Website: crate-barrel
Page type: gifting
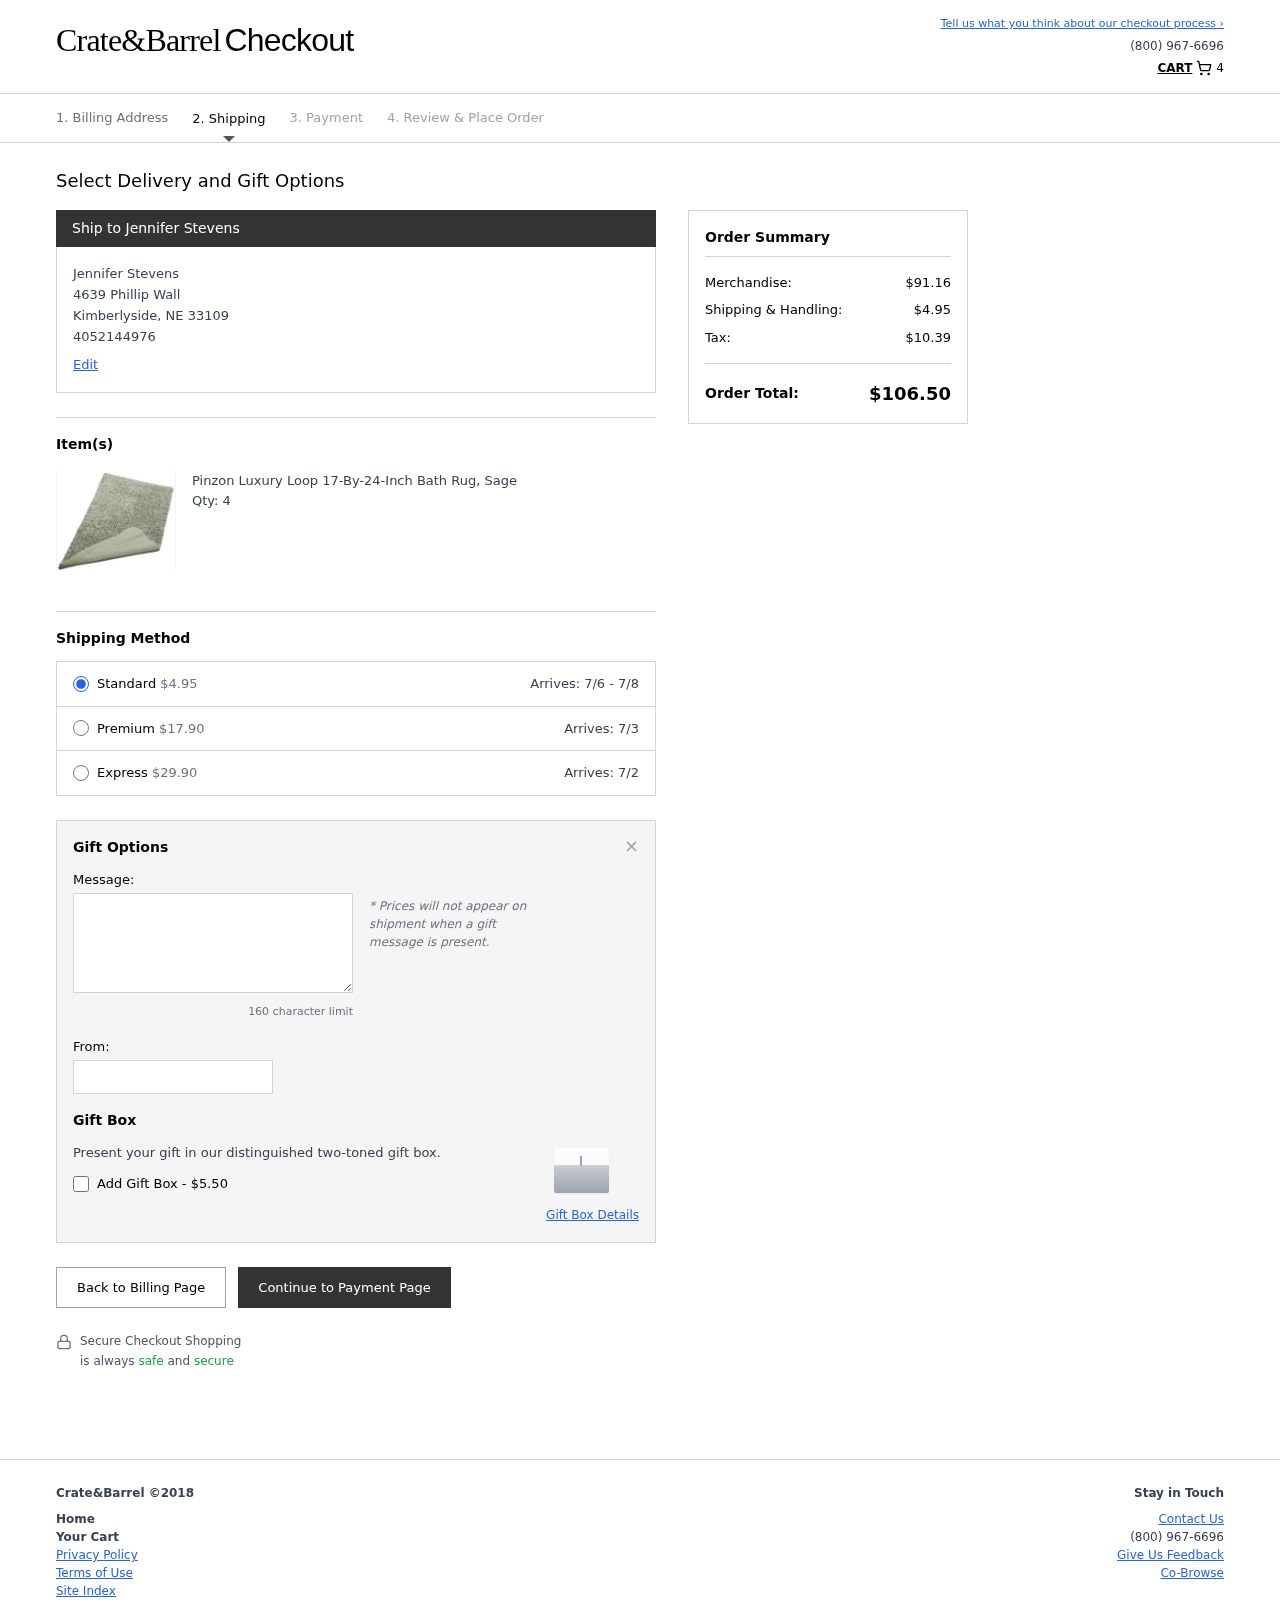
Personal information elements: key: PII_CITY
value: Kimberlyside
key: PII_FULLNAME
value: Jennifer Stevens
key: PII_GIFT_FIRSTNAME
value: Anthony
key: PII_GIFT_MESSAGE
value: Hey Anthony, I thought you'd appreciate this cozy bath rug to add a touch of comfort to your space. Just a little something to brighten your home and remind you to relax a bit more. Enjoy it!
Jennifer
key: PII_PHONE
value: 4052144976
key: PII_POSTCODE
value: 33109
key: PII_STATE_ABBR
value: NE
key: PII_STREET
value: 4639 Phillip Wall
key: PII_FULLNAME2
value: Jennifer Stevens
Product elements: key: PRODUCT1_NAME
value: Pinzon Luxury Loop 17-By-24-Inch Bath Rug, Sage
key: PRODUCT1_QUANTITY
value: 4
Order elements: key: ORDER_NUM_ITEMS
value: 4
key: ORDER_SHIPPING_COST
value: $4.95
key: ORDER_DELIVERY_DATE_RANGE
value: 7/6 - 7/8
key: ORDER_PREMIUM_SHIPPING
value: $17.90
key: ORDER_PREMIUM_DATE
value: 7/3
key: ORDER_EXPRESS_SHIPPING
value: $29.90
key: ORDER_EXPRESS_DATE
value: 7/2
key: ORDER_SUBTOTAL
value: $91.16
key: ORDER_TAX
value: $10.39
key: ORDER_TOTAL
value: $106.50